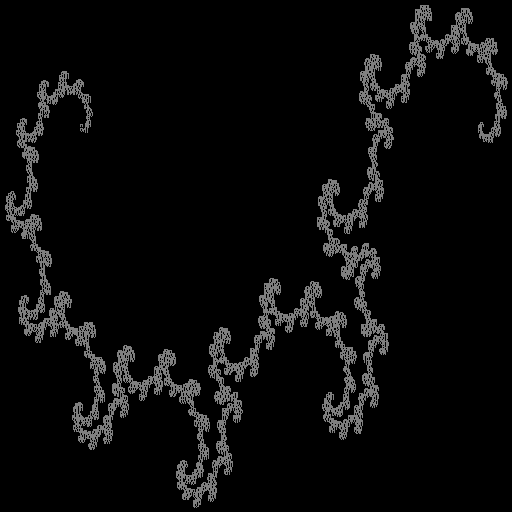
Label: gold_dragon